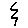
Label: zigzag